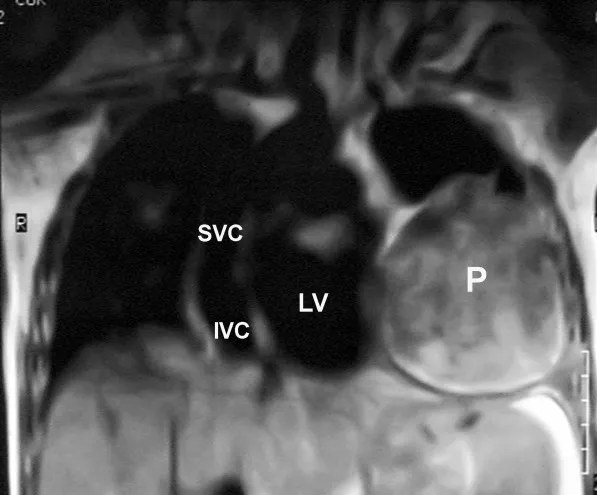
The MRI indicated a mass with inhomogeneous signals implying the presence of blood and clots in addition to calcification. (SVC = Superior Vena Cava; IVC = Inferior Vena Cava; LV = Left Ventricle; P = Pseudoaneurysm).
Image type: radiology (mri)